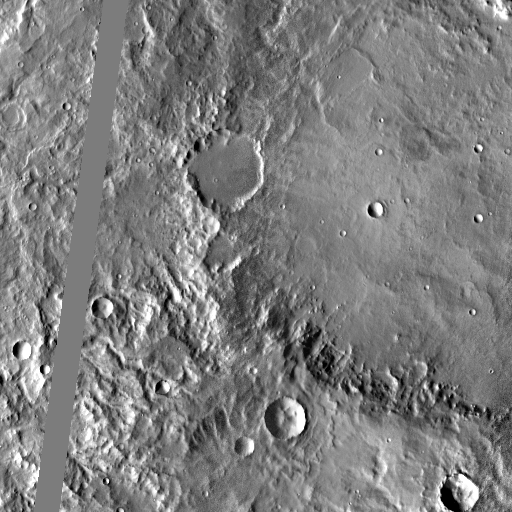
Crater classes present: Background, Other, Layered, Buried